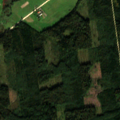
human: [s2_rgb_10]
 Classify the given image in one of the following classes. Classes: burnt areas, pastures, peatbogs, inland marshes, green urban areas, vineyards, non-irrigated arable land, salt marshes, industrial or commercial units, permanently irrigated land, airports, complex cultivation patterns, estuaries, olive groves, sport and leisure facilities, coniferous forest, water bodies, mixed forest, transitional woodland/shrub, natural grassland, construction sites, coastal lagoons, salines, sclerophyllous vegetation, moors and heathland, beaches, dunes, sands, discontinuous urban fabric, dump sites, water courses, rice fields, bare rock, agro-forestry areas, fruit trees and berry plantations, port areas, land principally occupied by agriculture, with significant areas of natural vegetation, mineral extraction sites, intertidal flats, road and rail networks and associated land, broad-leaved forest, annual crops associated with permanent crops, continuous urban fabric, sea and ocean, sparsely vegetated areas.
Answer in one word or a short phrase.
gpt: pastures, land principally occupied by agriculture, with significant areas of natural vegetation, coniferous forest, mixed forest